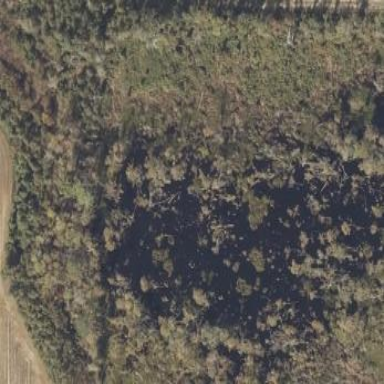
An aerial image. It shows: Swamp in wetland area.